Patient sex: F
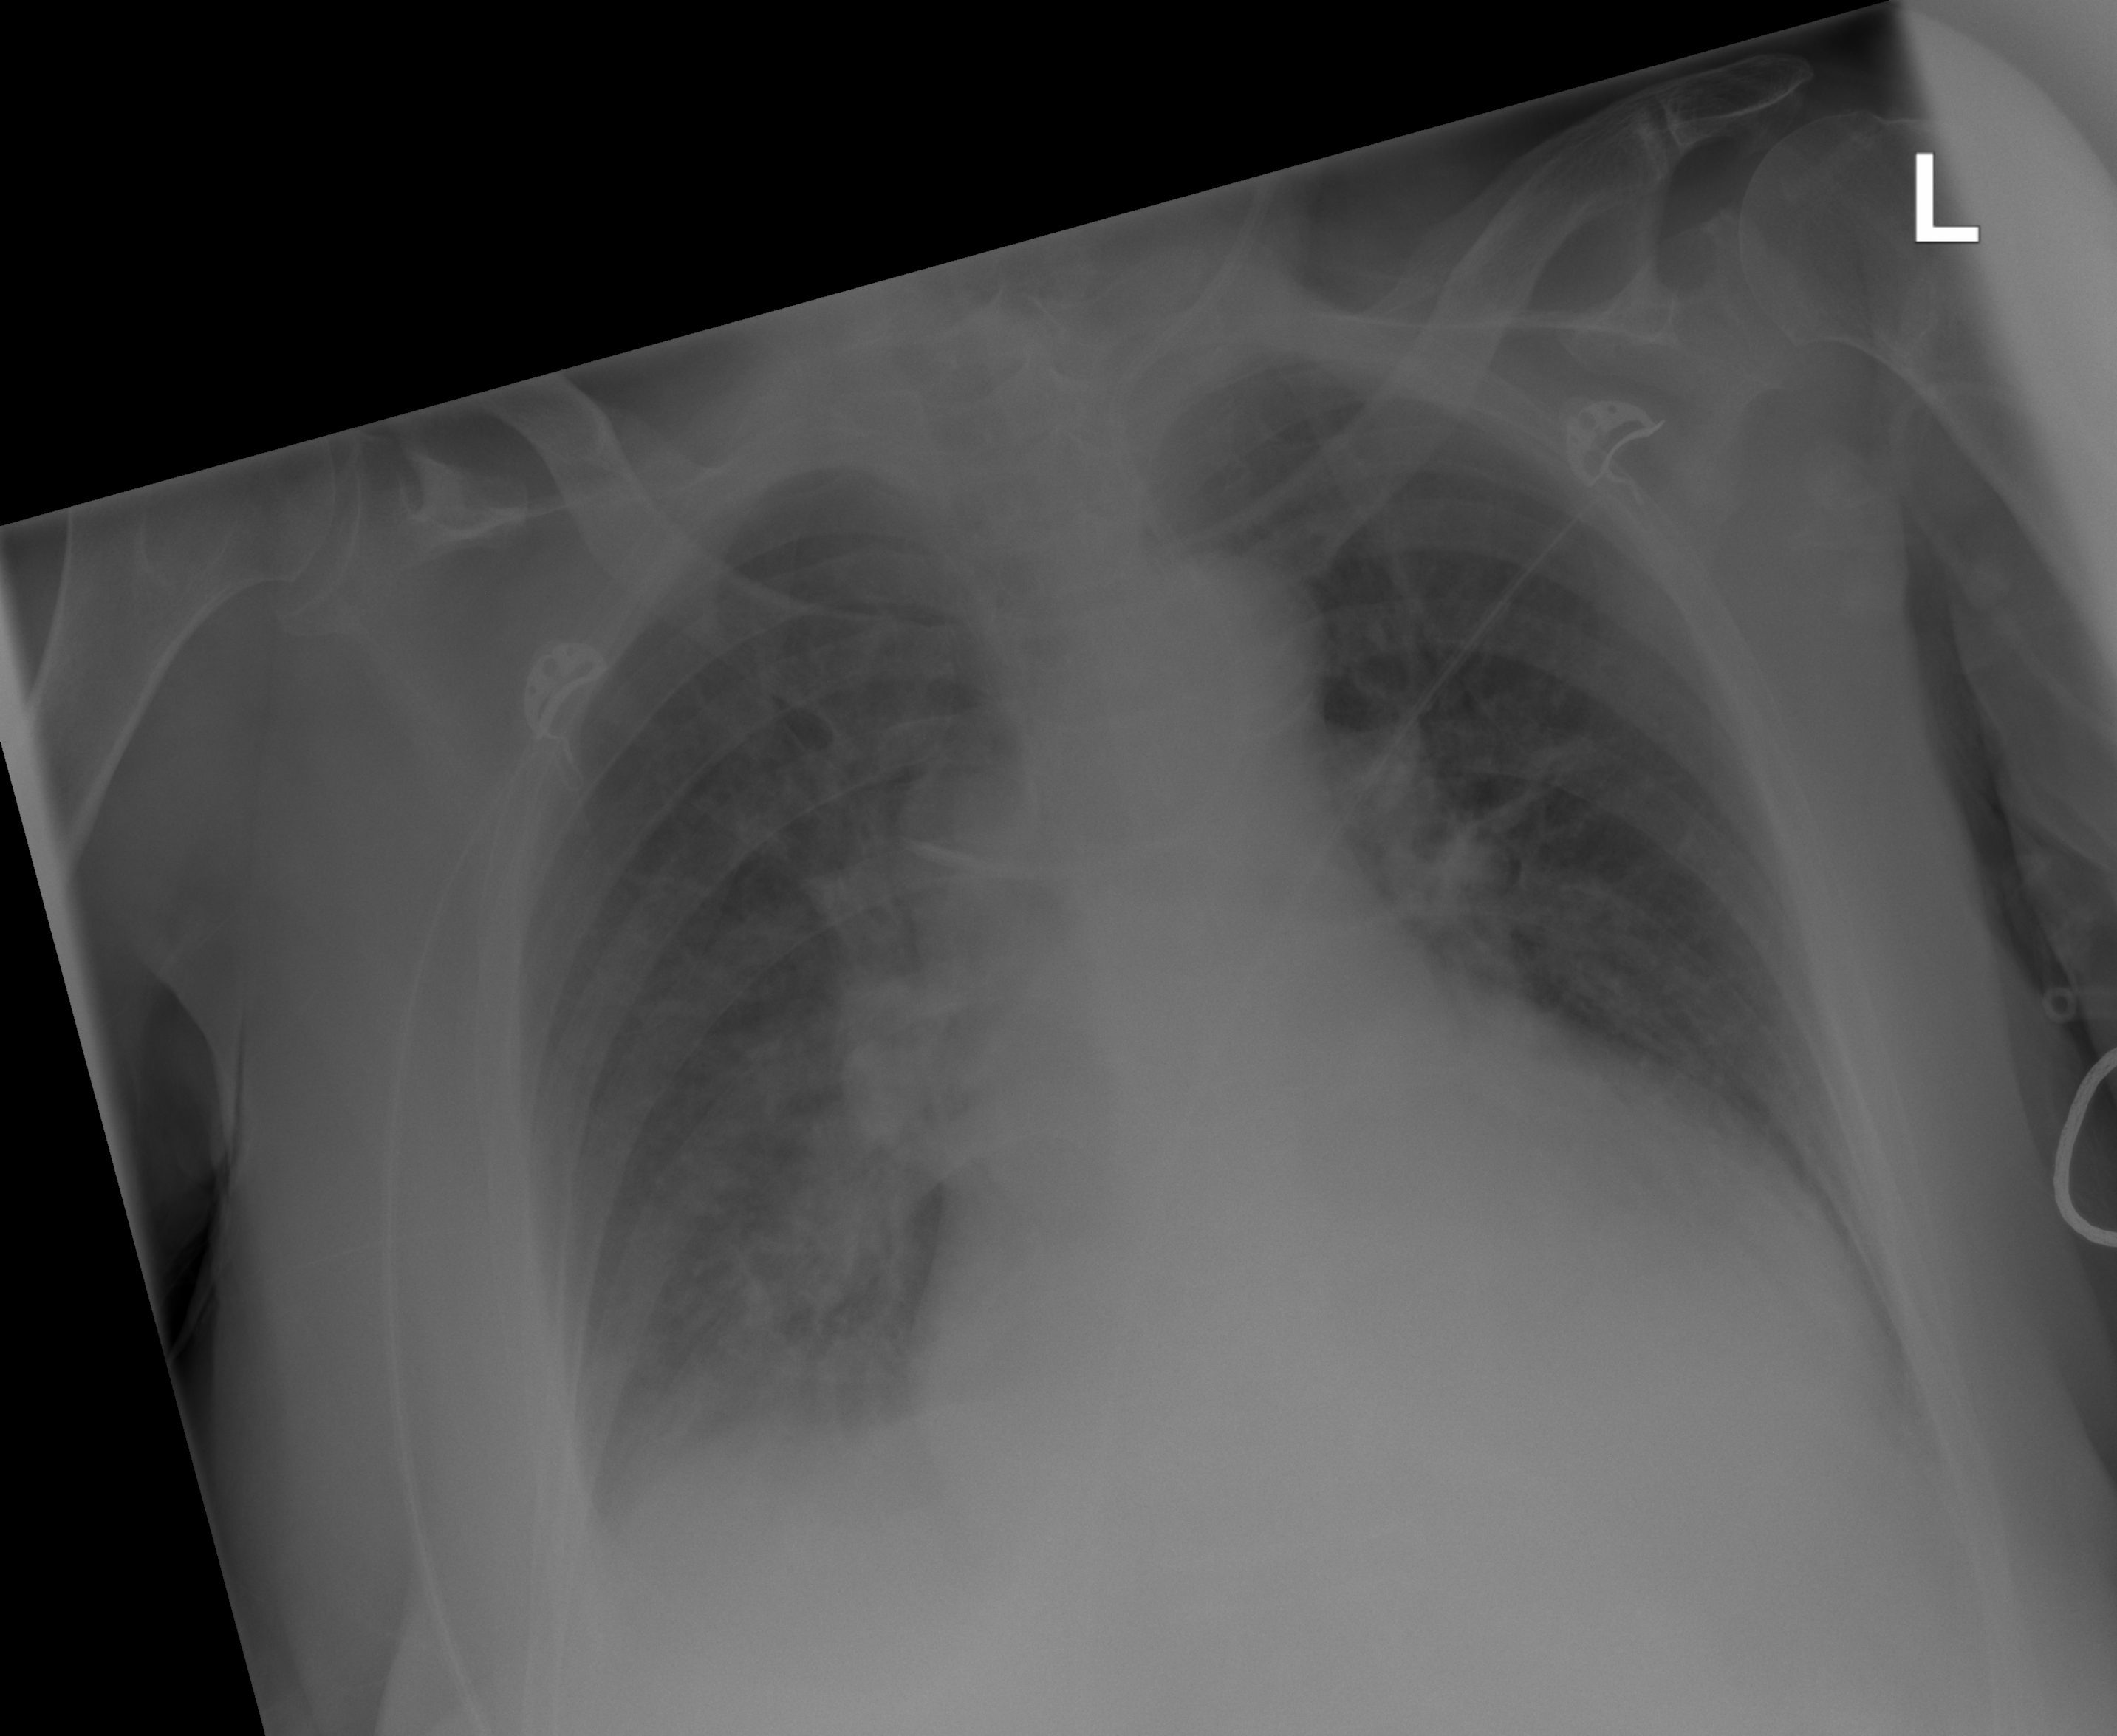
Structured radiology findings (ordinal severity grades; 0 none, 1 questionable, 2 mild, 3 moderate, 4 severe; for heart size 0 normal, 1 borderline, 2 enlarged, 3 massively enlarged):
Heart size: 0
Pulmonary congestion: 2
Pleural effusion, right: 2
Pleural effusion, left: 0
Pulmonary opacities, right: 0
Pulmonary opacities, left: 0
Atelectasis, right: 0
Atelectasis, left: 0